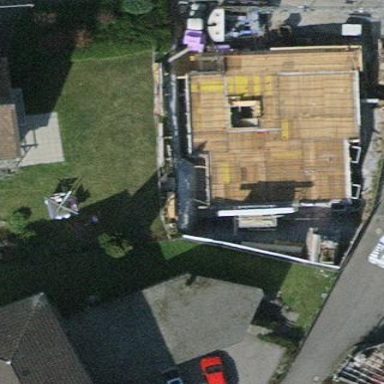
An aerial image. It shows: Detached building.